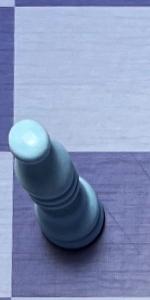
Label: Bishop_White